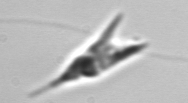
Label: Chrysochromulina_lanceolata